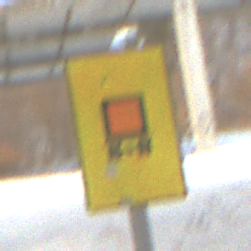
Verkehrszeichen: KennzeichnungspflichtigeFahrzeugeGefaehrlicheGueterOhnePfeilsymbol
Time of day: MorningAfternoon
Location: Roofed (Suburban)
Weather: PartlyCloudy
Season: Winter
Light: Natural